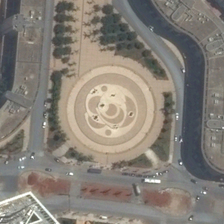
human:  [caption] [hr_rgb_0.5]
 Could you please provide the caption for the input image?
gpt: several buildings and some green trees are around a circle square .

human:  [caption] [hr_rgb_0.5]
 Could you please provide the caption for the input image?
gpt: several buildings and some green trees are around a circle square .

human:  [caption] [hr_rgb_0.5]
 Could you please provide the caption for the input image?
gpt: several buildings and some green trees are around a circle square .

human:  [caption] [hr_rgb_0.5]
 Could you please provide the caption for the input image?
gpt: several buildings and some green trees are around a circle square .

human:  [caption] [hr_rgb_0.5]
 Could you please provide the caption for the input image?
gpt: several buildings and some green trees are around a circle square .